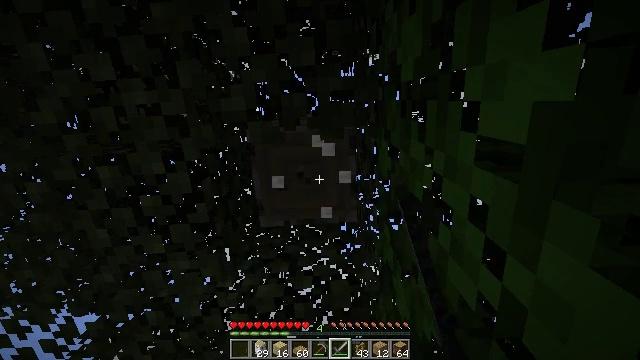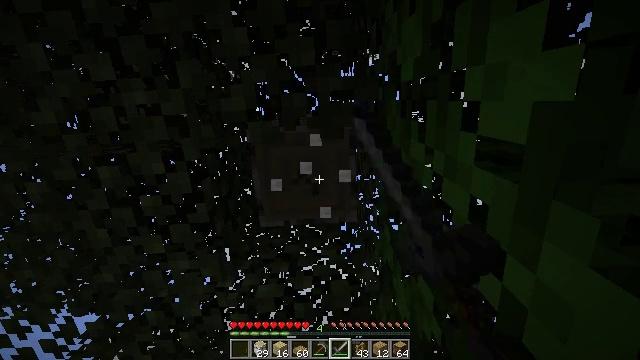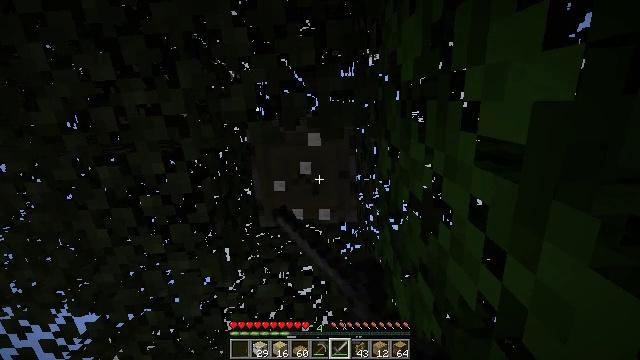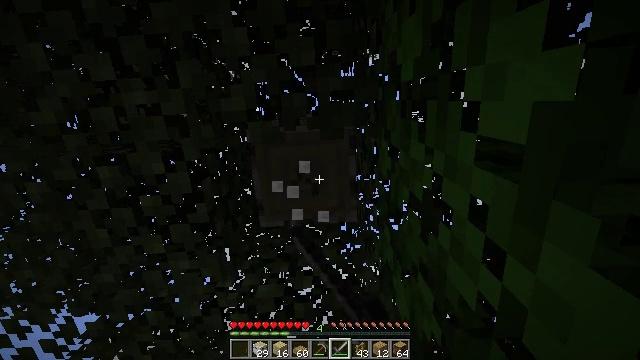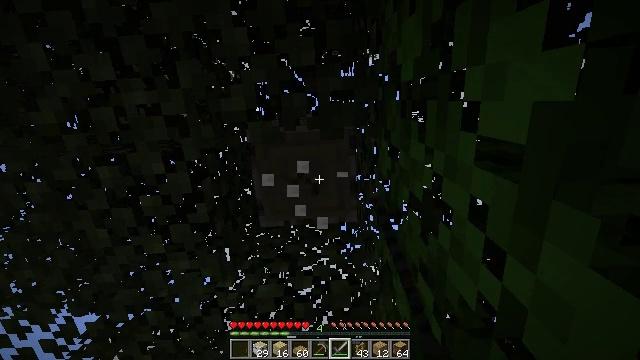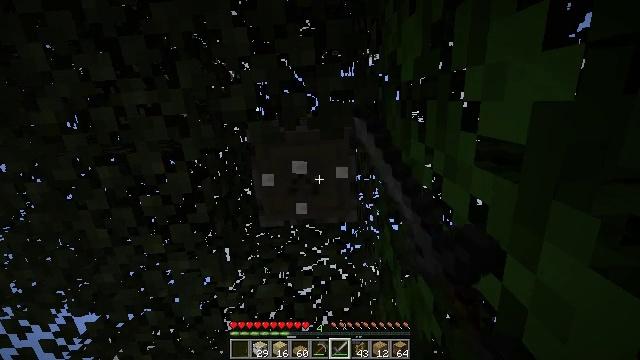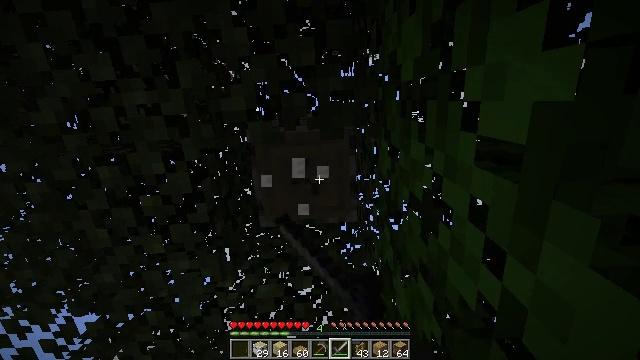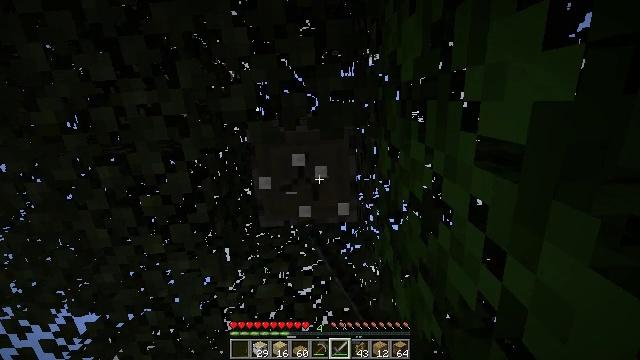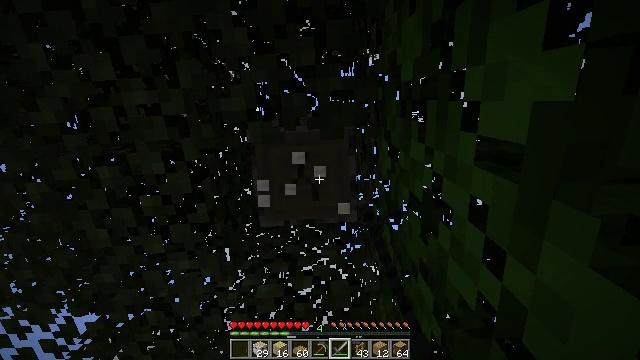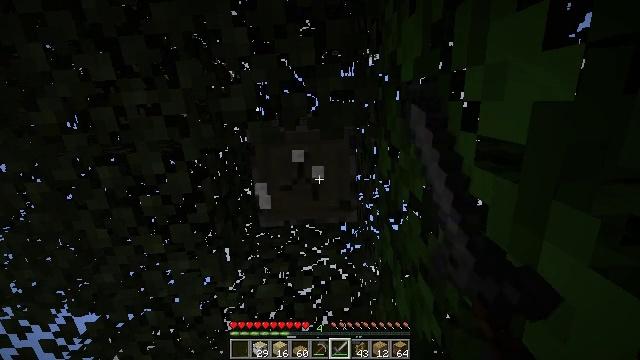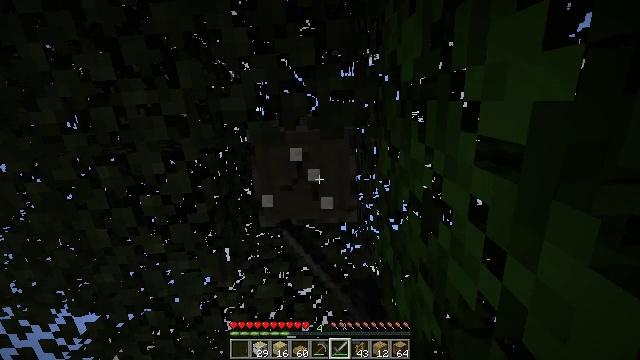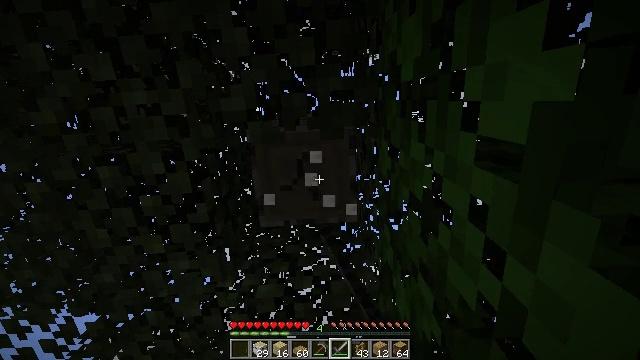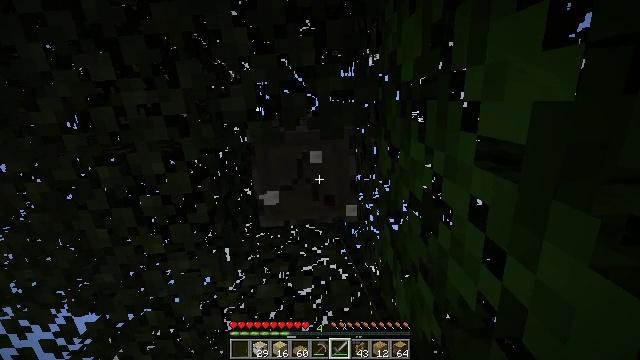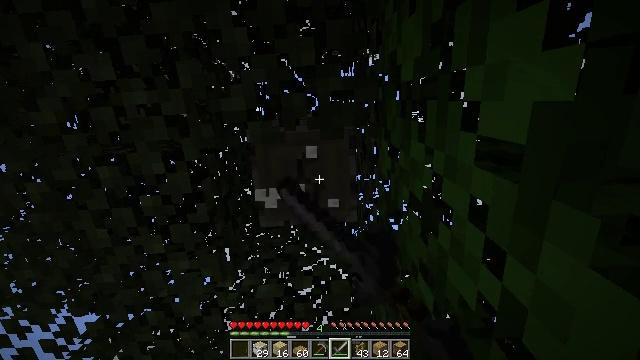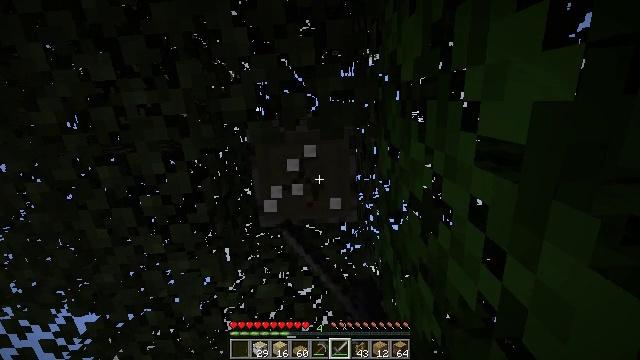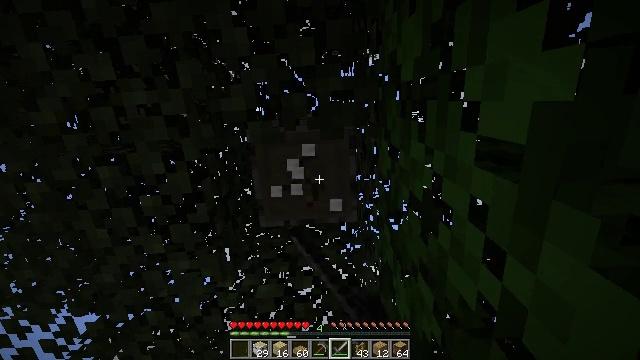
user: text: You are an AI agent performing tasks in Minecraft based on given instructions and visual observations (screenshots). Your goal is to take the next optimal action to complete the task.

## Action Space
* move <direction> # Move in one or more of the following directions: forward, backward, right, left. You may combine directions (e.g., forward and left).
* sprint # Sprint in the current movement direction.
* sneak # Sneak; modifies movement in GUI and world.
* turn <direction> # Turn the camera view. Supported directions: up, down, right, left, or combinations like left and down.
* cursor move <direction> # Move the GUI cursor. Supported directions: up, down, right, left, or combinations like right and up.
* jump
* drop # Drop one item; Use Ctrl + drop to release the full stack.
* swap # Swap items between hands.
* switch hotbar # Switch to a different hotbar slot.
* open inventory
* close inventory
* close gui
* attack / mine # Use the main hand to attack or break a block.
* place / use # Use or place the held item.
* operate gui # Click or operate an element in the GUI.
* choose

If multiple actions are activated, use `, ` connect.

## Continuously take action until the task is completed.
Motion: motion action
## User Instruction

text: Harvest birch logs from birch trees.
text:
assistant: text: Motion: attack / mine
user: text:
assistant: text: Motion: attack / mine
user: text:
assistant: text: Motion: attack / mine
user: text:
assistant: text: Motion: attack / mine
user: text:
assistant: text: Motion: attack / mine
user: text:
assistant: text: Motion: attack / mine
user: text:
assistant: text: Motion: attack / mine
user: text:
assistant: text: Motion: attack / mine
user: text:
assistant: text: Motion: attack / mine
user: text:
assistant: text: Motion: attack / mine
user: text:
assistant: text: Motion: attack / mine
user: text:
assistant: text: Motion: attack / mine
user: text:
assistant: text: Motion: attack / mine
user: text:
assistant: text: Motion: attack / mine
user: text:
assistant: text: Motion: attack / mine
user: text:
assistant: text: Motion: attack / mine
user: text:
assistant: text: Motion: attack / mine
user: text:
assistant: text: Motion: attack / mine
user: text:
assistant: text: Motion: attack / mine
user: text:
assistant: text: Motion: attack / mine
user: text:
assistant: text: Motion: attack / mine
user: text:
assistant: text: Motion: attack / mine
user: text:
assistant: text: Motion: attack / mine
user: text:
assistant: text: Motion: attack / mine
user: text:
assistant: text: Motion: attack / mine
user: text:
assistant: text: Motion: attack / mine
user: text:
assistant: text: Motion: attack / mine
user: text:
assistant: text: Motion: attack / mine
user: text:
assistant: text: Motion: attack / mine
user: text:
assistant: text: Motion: attack / mine